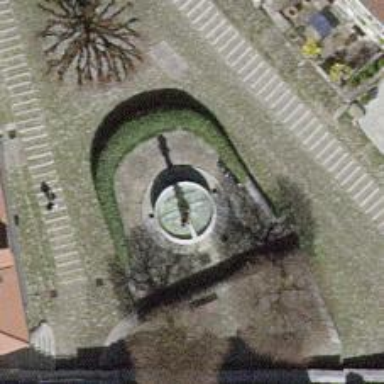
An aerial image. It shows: Fountain.